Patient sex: F
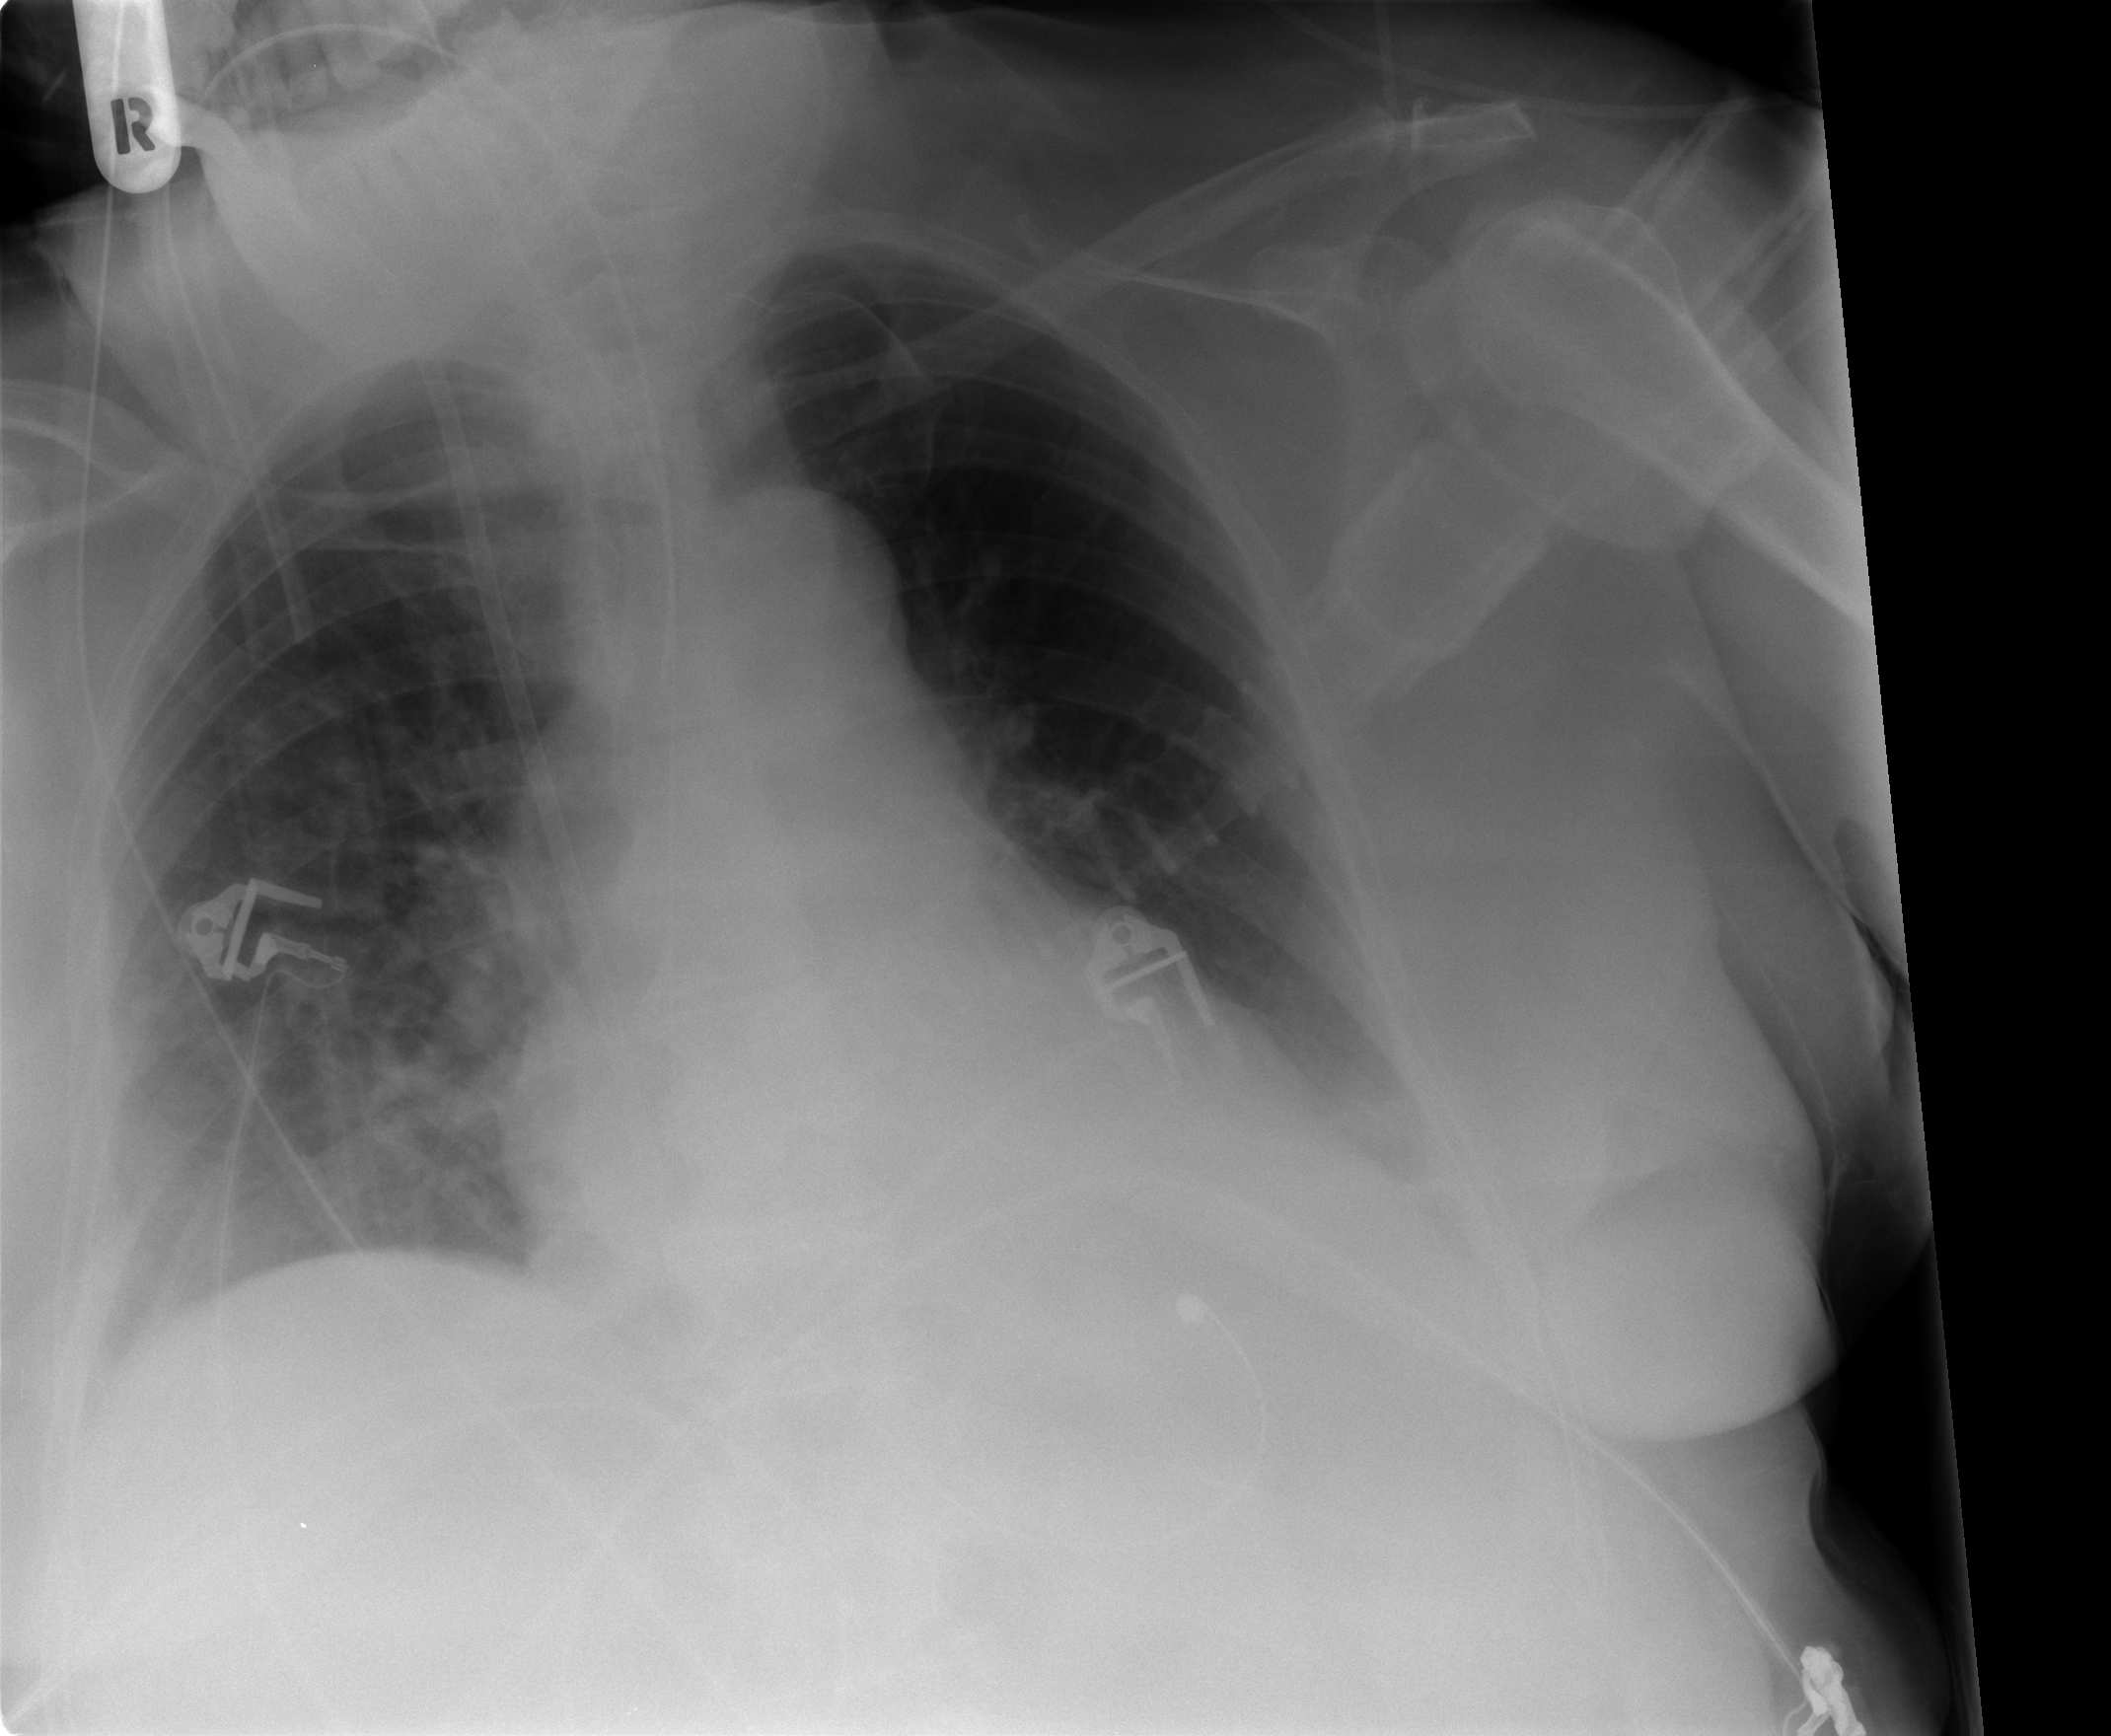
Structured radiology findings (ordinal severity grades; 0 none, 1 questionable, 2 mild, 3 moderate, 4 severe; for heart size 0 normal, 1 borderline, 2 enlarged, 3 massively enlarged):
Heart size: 2
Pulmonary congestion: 2
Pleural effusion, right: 0
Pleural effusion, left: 1
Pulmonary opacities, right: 2
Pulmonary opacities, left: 0
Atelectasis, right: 2
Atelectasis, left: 2